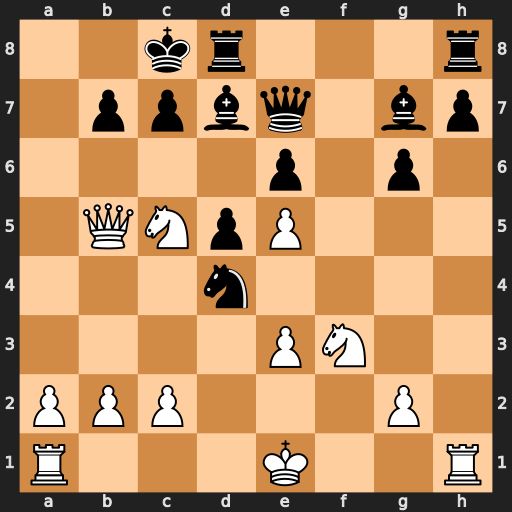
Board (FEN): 2kr3r/1ppbq1bp/4p1p1/1QNpP3/3n4/4PN2/PPP3P1/R3K2R
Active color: w
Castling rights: KQ
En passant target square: -
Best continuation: Qxb7#